Question: I'm making a very simple minigame which idea is to pick the proper color of the figure you've seen for about a second or two by clicking one of the four divs with the id's circle1, circle2 etc. with the specific colors:
'''
var odpowiedz_kolor = $('<div class="label id="gra">Jaki kolor mial nastepujacy ksztalt?</br></br><ul class="inline">'+
'<div class="odpowiedz_pojemnik" id="' + wylosowane[losowa_z_wylosowanych_figur].figura + '"> </div></br></br>'+
'<ul class="inline">'+
'<li><div class="kolo" id="kolo1"> </div></li>'+
'<li><div class="kolo" id="kolo2"> </div></li>'+
'<li><div class="kolo" id="kolo3"> </div></li>'+
'<li><div class="kolo" id="kolo4"> </div></li>'+
'</ul></div>');
'''
I've cut out the unnecessary code...
'''
$('#kolo1').css('background-color', wylosowane[0].kolor);
$('#kolo2').css('background-color', wylosowane[1].kolor);
$('#kolo3').css('background-color', wylosowane[2].kolor);
$('#kolo4').css('background-color', wylosowane[3].kolor);
$(".kolo").on('click', function(){
var color = $('.kolo').find('#kolo').css('background-color');
'''
I've set the colors as seen above. Now's the question how to retrieve the according colors 'cause I'm stuck on the click handler. I'd appreciate even the ugly but working solutions.
The scenario is:
- -

Thank you in advance.
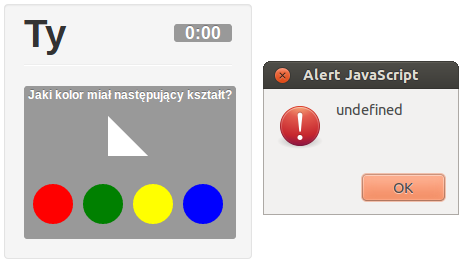
Answer: You probably want to know the color of the figure that you just clicked, so I suggest you made this :
'''
$(".kolo").on('click', function(){
var color = $(this).css('background-color');
}
'''
JsFiddle : <URL>
---
Based on your code, I have updated your jsFiddle to this one : <URL>.
There were 2 main errors :
1. when you want to target an id, you have to put a # before the id -> $("#" + wylosowane[losowa_z_wylosowanych_figur].figura).css('background-color').
2. As you remove your figure before the test, you have to capture the color BEFORE you remove it and save it in some variable : here I have put it at the beginning of the setTimeout block : var targetColor = $("#" + wylosowane[losowa_z_wylosowanych_figur].figura).css('background-color');